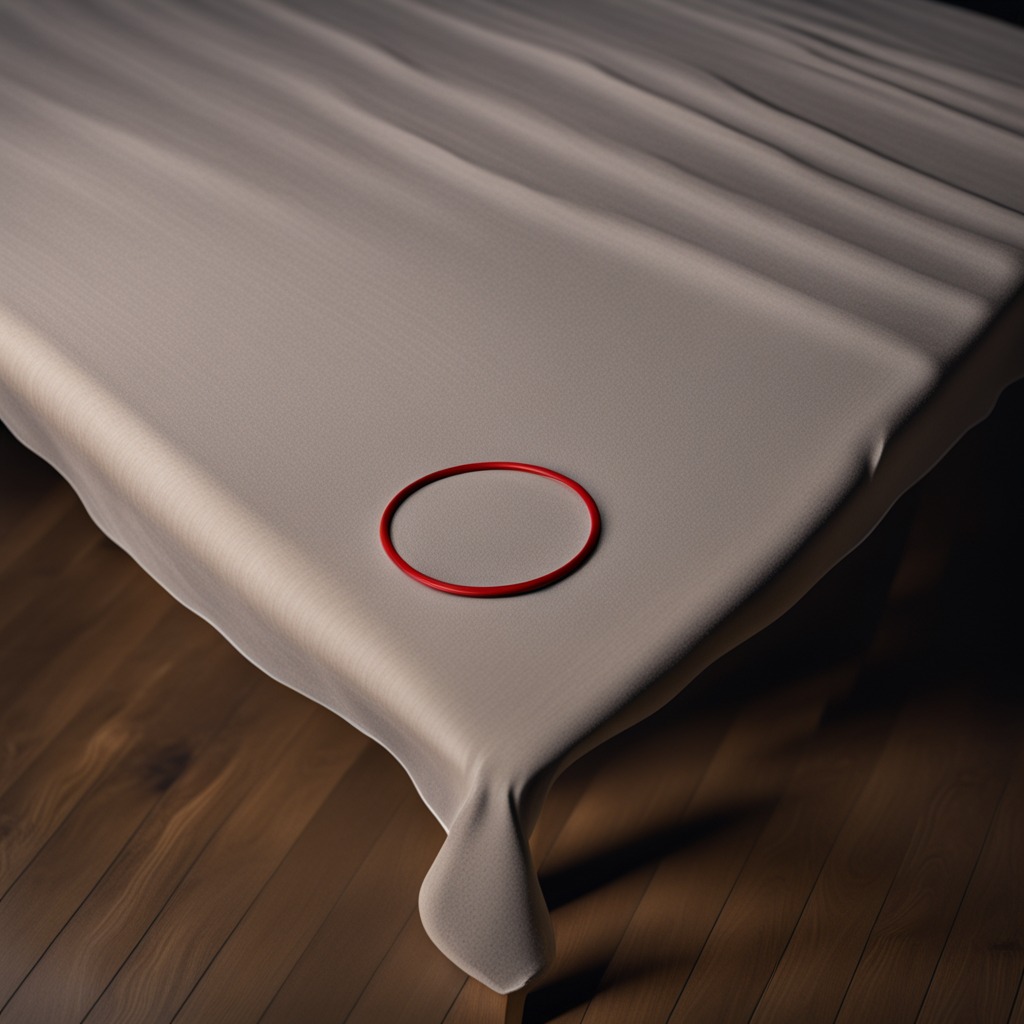
A rubber O-ring lying on the wooden table